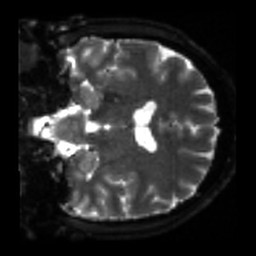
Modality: sbref
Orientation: coronal
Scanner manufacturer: siemens
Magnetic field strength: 3 T
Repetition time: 4 s
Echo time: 0.0594 s